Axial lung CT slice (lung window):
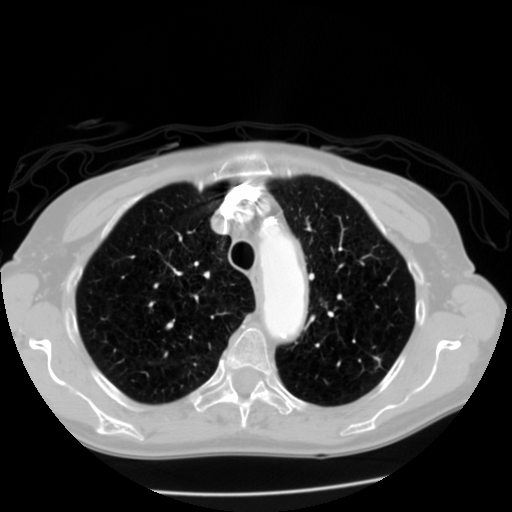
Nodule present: no